Interaction volume radius: 5 \u00c5
Interaction volume height: 10 \u00c5
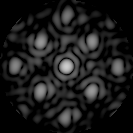
Disorder parameter: 0.2679